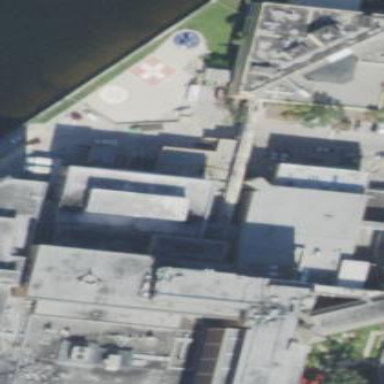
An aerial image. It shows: Hospital building.